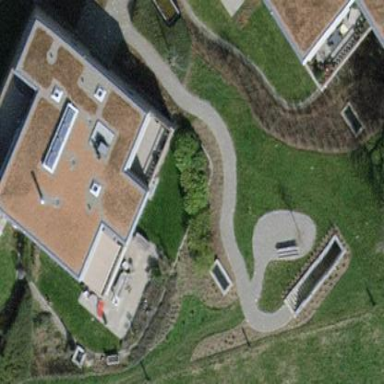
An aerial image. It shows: Apartment building with flat roof.